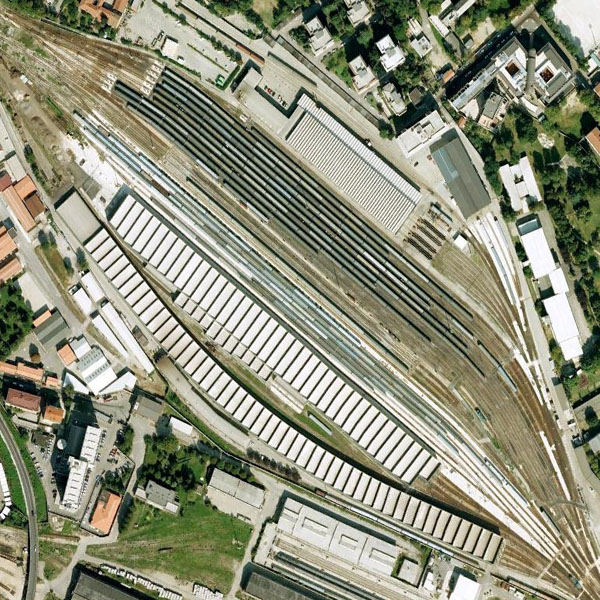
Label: railwayStation